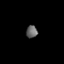
Tissue: skin
Cell type: Epithelial cells
Senescence score: 0.2194
Nuclear area (px): 134
Mean DAPI intensity: 104.157